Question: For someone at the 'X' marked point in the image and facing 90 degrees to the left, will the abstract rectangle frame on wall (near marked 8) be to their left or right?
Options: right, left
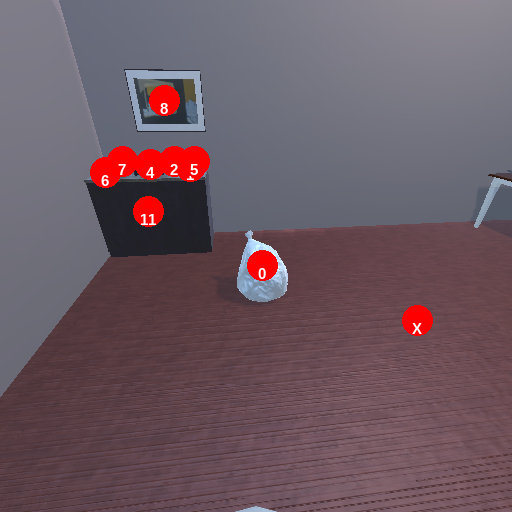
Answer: right